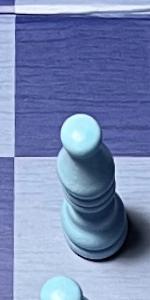
Label: Bishop_White